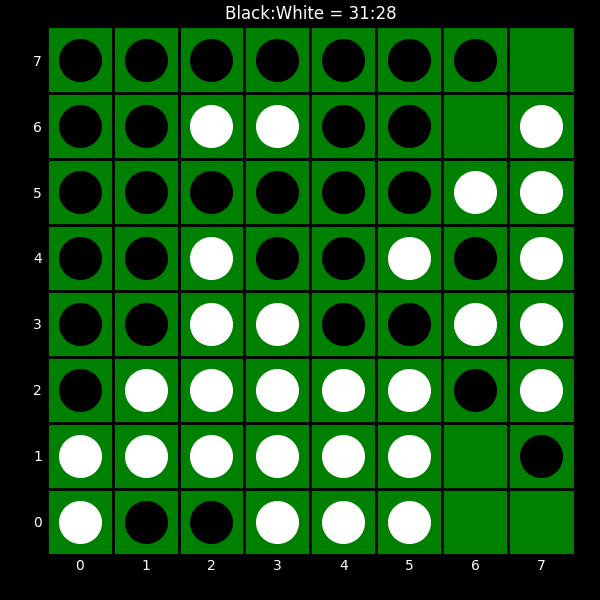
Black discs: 31
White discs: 28